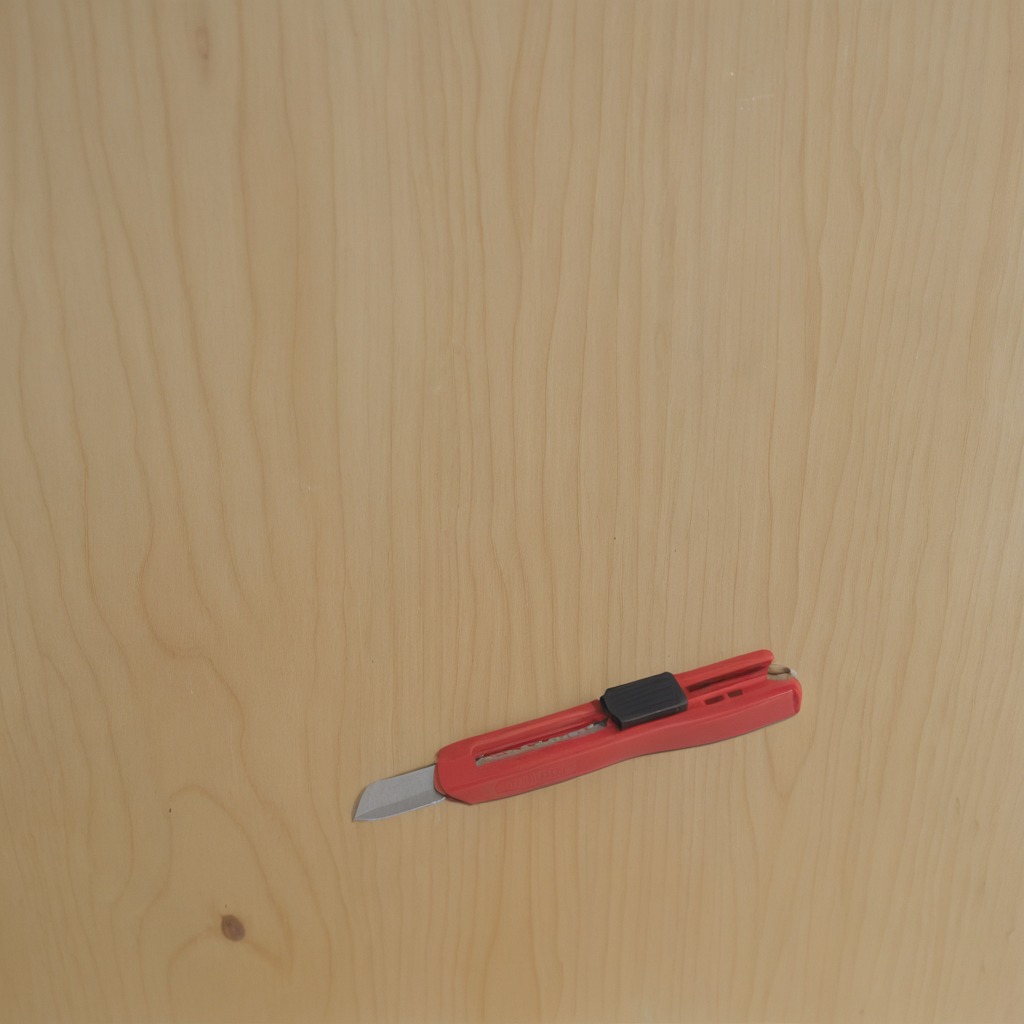
A utility knife is lying on the plywood surface in a paint workshop lit by afternoon window light.